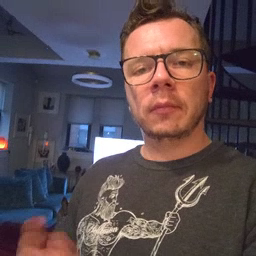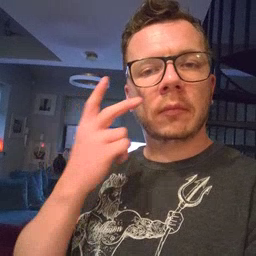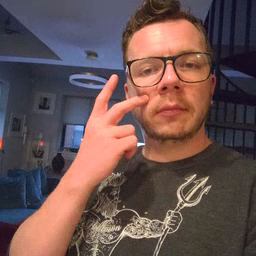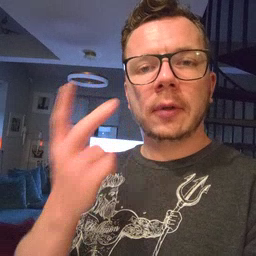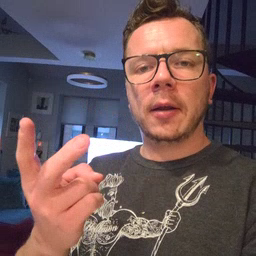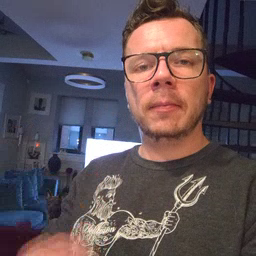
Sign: see